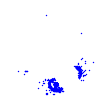
Particle: electron